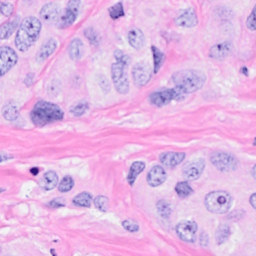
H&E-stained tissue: Breast